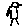
Label: bird